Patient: sex F, age 26
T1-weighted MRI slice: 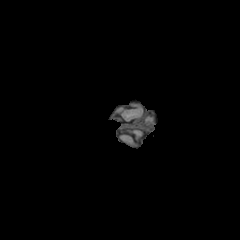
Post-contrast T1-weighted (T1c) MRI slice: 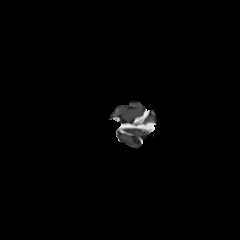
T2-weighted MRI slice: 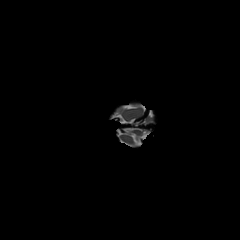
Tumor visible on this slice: no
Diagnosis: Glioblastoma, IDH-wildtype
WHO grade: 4